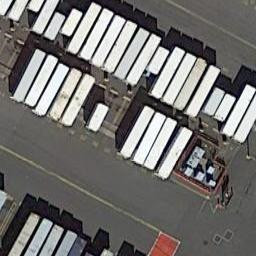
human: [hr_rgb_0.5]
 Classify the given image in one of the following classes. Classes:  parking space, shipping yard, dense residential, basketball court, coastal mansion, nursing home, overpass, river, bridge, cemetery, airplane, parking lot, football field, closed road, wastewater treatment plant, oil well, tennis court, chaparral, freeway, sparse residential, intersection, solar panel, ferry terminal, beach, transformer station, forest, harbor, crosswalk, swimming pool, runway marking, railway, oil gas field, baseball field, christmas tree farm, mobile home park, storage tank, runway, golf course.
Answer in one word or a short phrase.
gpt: shipping yard